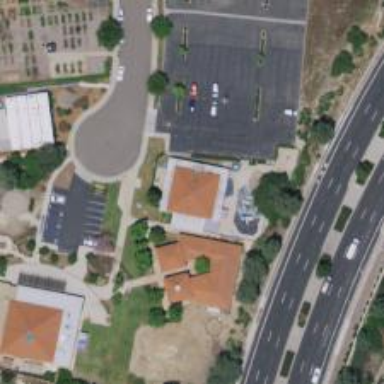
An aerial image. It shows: Kindergarten.